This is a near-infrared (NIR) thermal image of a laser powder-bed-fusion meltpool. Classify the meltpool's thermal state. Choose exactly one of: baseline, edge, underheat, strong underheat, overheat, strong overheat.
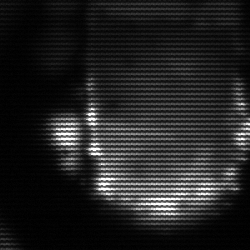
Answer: baseline